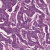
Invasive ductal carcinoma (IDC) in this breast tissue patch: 1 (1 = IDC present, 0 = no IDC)